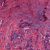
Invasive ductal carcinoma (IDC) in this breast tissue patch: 1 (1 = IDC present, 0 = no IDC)